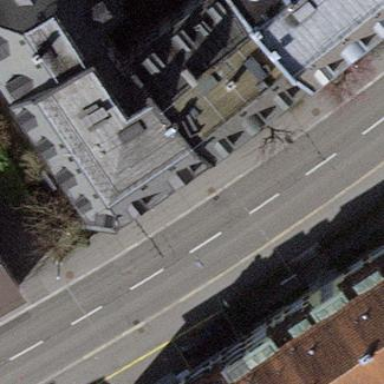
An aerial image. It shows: Half-hipped roof building.